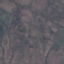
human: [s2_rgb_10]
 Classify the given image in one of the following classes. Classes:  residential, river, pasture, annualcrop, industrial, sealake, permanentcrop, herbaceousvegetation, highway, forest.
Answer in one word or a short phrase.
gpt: HerbaceousVegetation